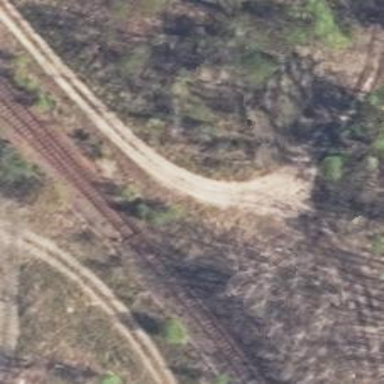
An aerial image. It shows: Railway switch.